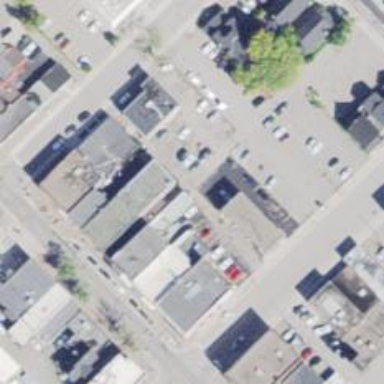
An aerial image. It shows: Alleyway designated as service road.